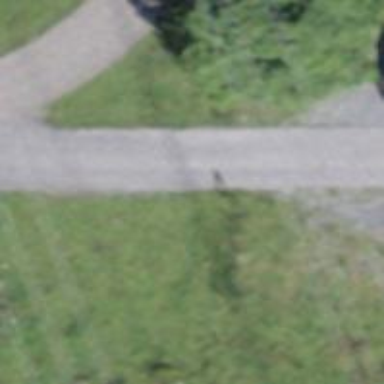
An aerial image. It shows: Service road with unpaved surface.